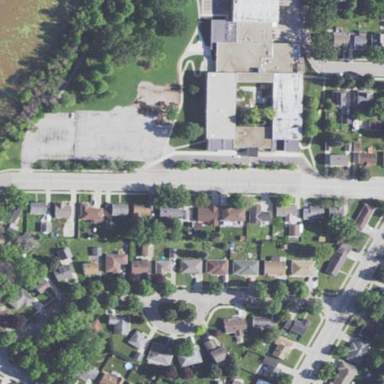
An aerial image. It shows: Sidewalk.